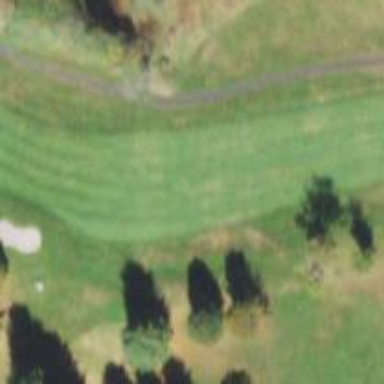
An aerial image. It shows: Golf fairway surrounded by grass in golf sport setting.